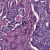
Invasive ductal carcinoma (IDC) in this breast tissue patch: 1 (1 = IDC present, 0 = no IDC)